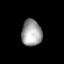
Tissue: prostate
Cell type: T cells
Senescence score: 0.3599
Nuclear area (px): 524
Mean DAPI intensity: 160.233